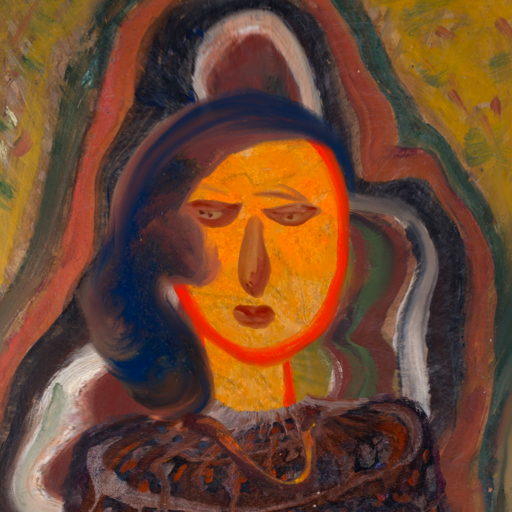
Background: AfterRaid, Head And Neck Front: Sisters, Face Front: Pious_Lady, Bust: Hypocrite, Hair Front: Mother_And_Son_Son, Head Accessory: Blank, Second Necklace: Comrade, Necklace: Blank, Baby: Blank